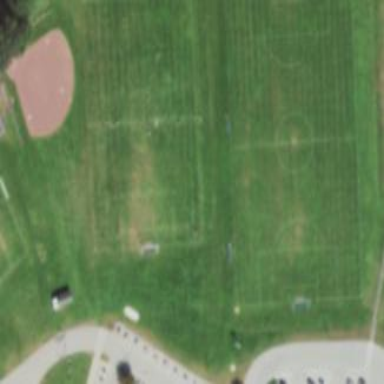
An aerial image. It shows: Soccer pitch for outdoor sports and leisure activities.